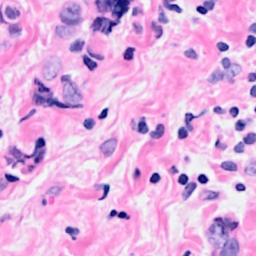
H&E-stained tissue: Breast